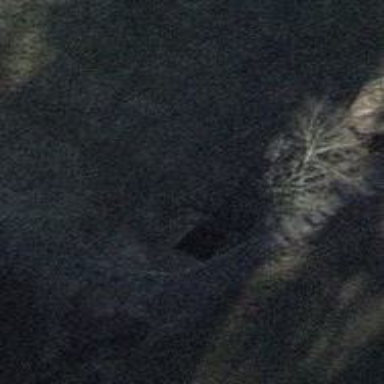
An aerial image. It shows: Culvert tunnel.